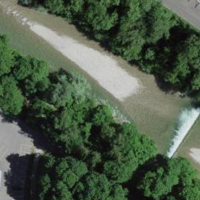
EUNIS habitat code: 41
Species observed at this site:
Campanula trachelium